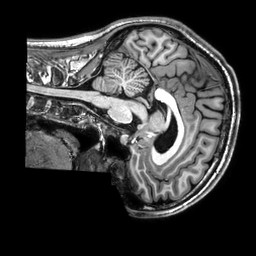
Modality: T1w
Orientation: sagittal
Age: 22
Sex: male
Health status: healthy
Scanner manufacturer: philips
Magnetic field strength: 3 T
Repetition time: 0.009 s
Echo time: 0.003996 s